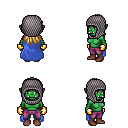
a pixel art fantasy rpg character, female body template, orc, green skin, blue cape, magenta pants, blonde unkempt hairstyle, chain hood, gold gloves, brown shoes, four views (front, back, left, right), 2x2 character sprite sheet, small pixel art, hard edges, no anti-aliasing